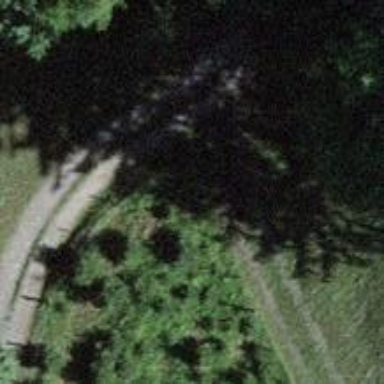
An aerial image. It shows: Gravel track road.